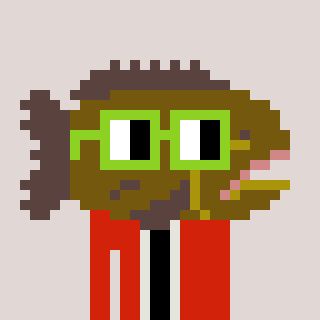
a pixel art character with square light green glasses, a grouper-shaped head and a red-colored body on a warm background